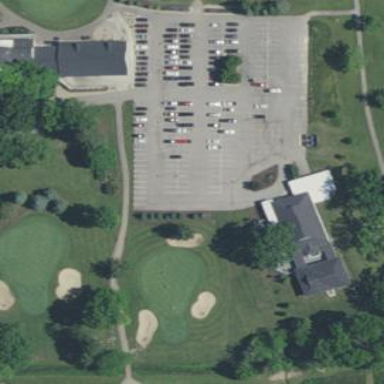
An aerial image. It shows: Designated golf cartpath along service road.